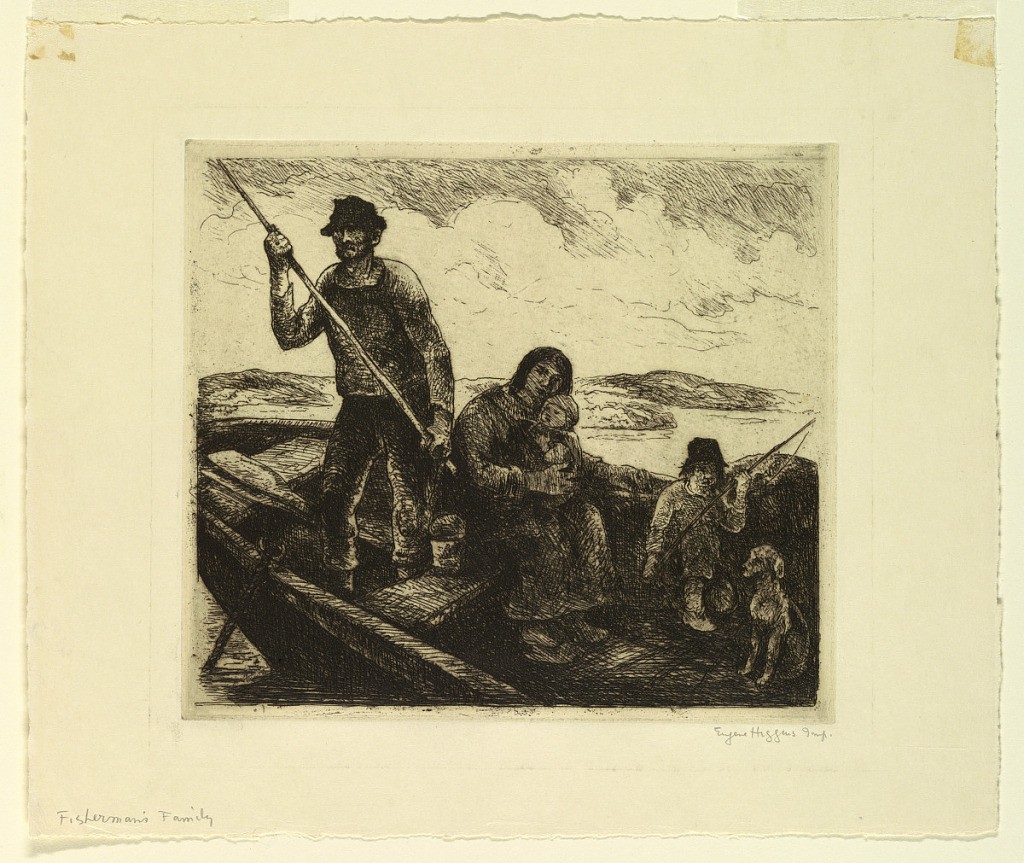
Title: Fisherman's Family
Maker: Eugene Higgins, American, 1874–1958
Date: ca. 1910–20
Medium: Soft-ground etching in dark brown ink on cream wove paper
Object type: Print
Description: A fisherman, accompanied by his wife and two small children, stands in an open boat, holding a long pole. A dog sits at the far right.